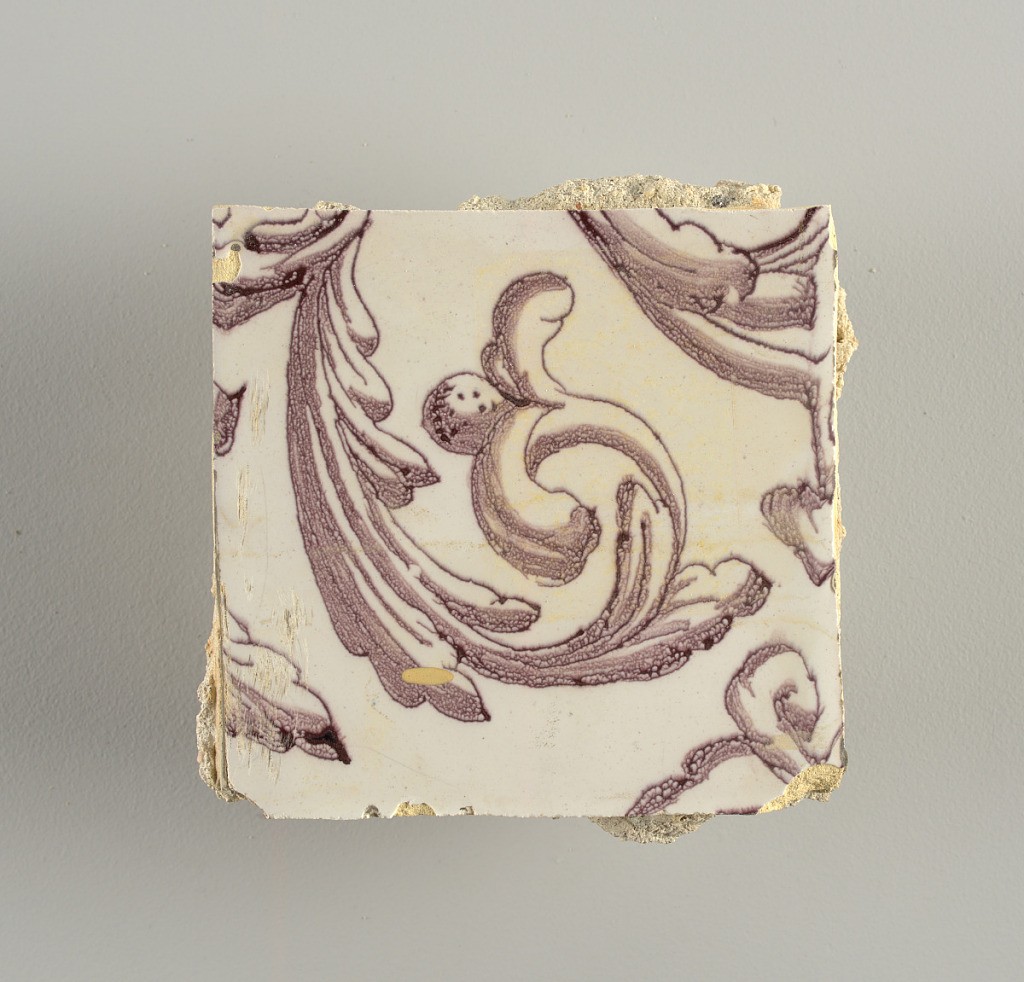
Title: Tile wall facing
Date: ca. 1725
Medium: Tin-glazed earthenware, underglaze
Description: Horizontal rectangle.  Thirty tiles wide and twenty-three tiles high with opening for fireplace eleven tiles wide and ten high.  Foliage arabesques disposed about three vertical axes from which are emphazised by urns at center and right, and at left by the figure of a standing woman carrying an infant on her arm and accompanied by two children.